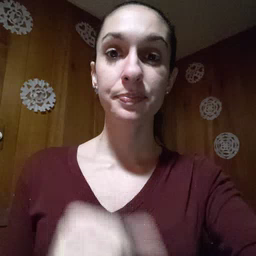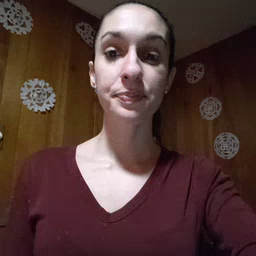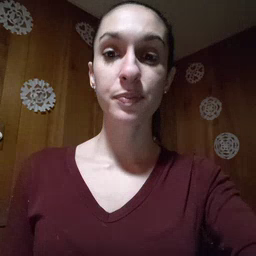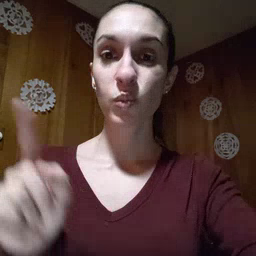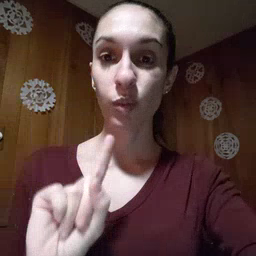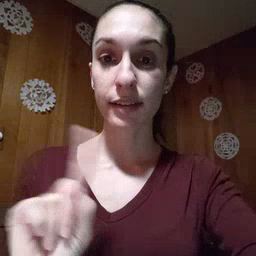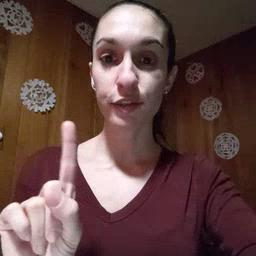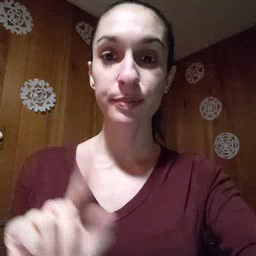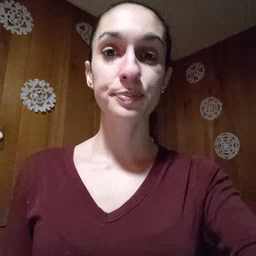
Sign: where